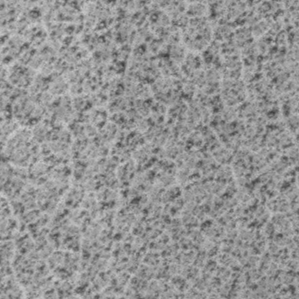
Label: frost